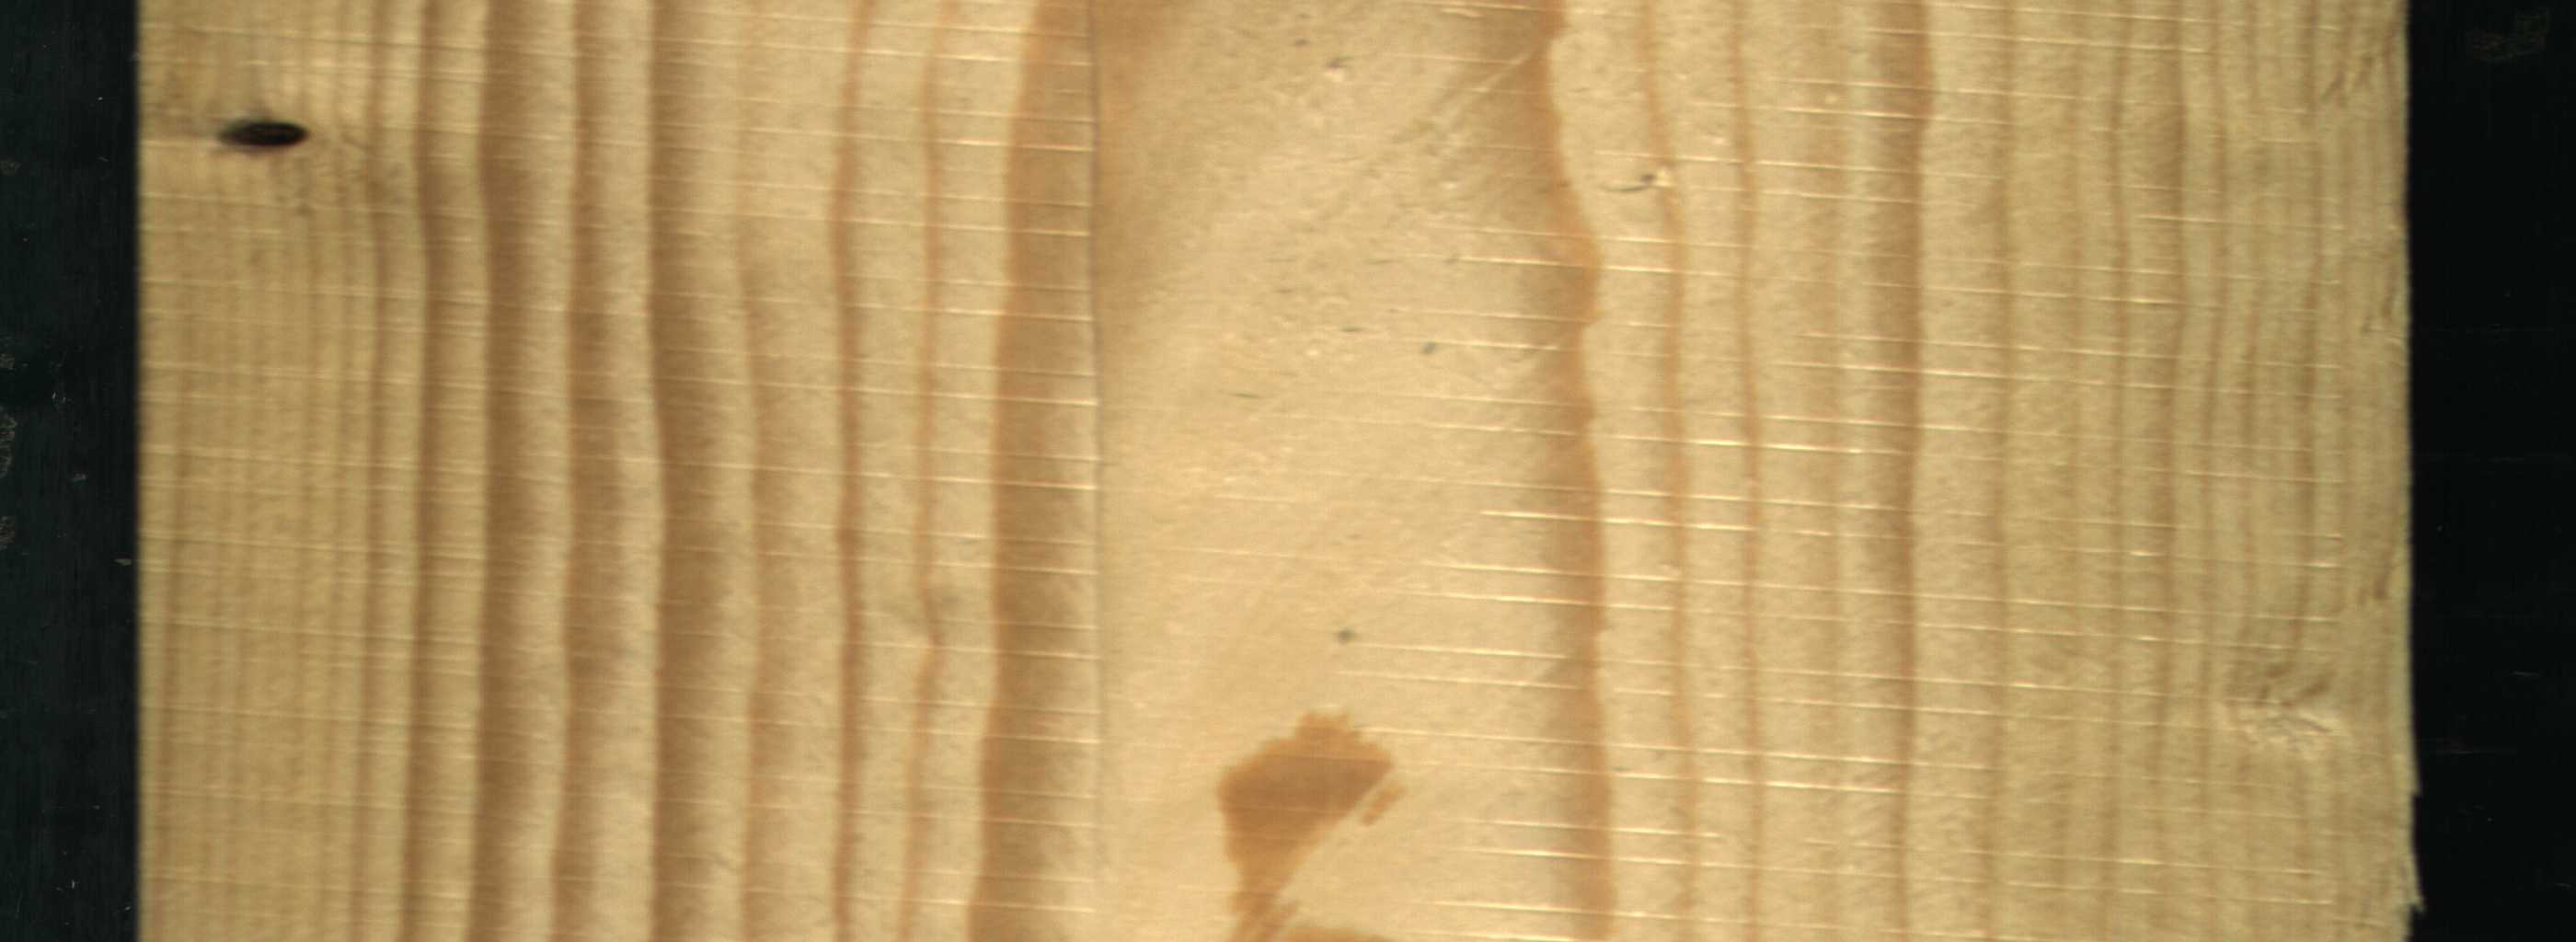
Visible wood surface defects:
Dead_Knot